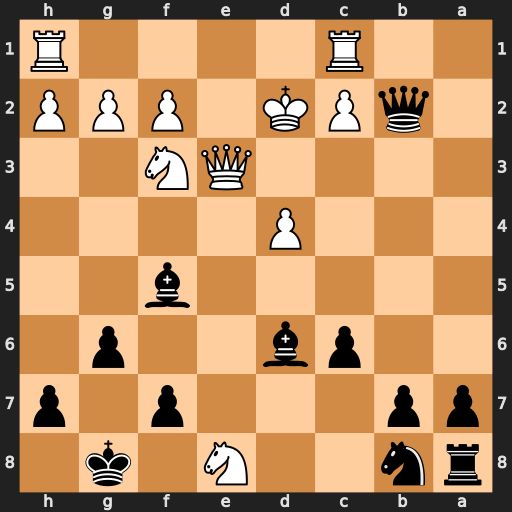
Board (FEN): rn2N1k1/pp3p1p/2pb2p1/5b2/3P4/4QN2/1qPK1PPP/2R4R
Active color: b
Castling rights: -
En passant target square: -
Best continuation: Bb4+ Kd1 Nd7